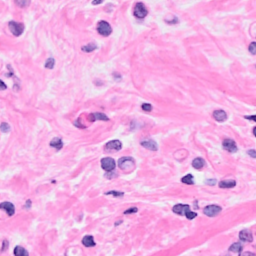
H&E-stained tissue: Breast